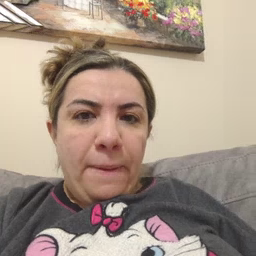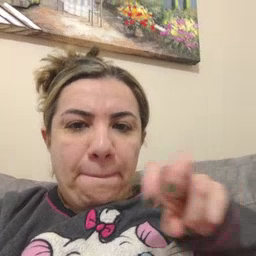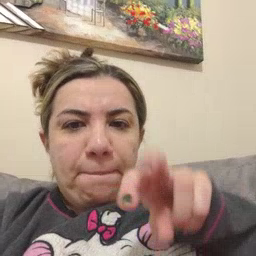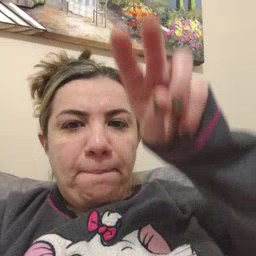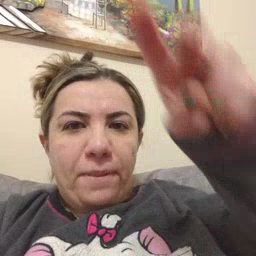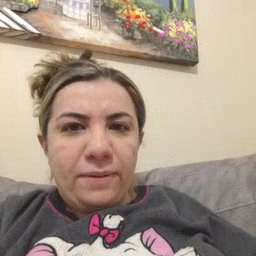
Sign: stairs